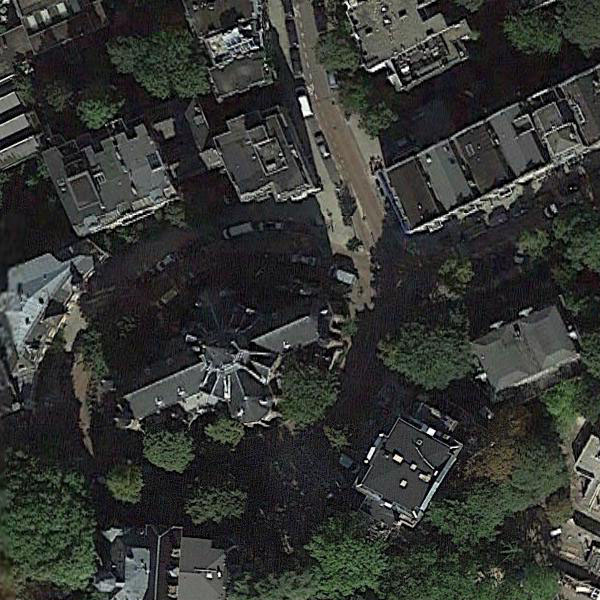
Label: Church